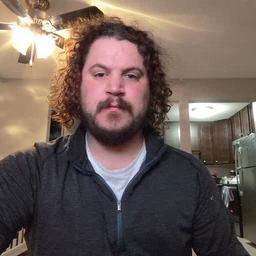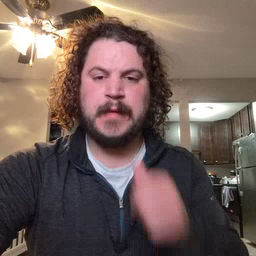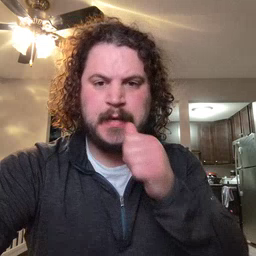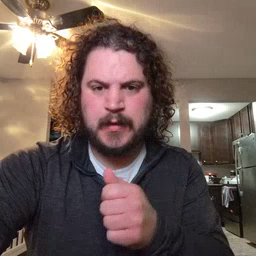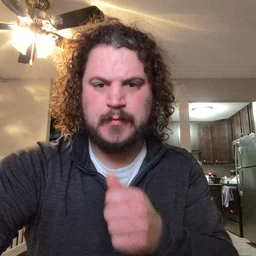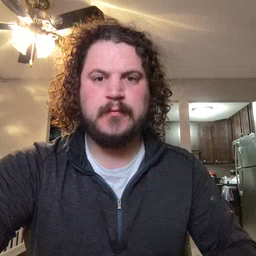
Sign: hide